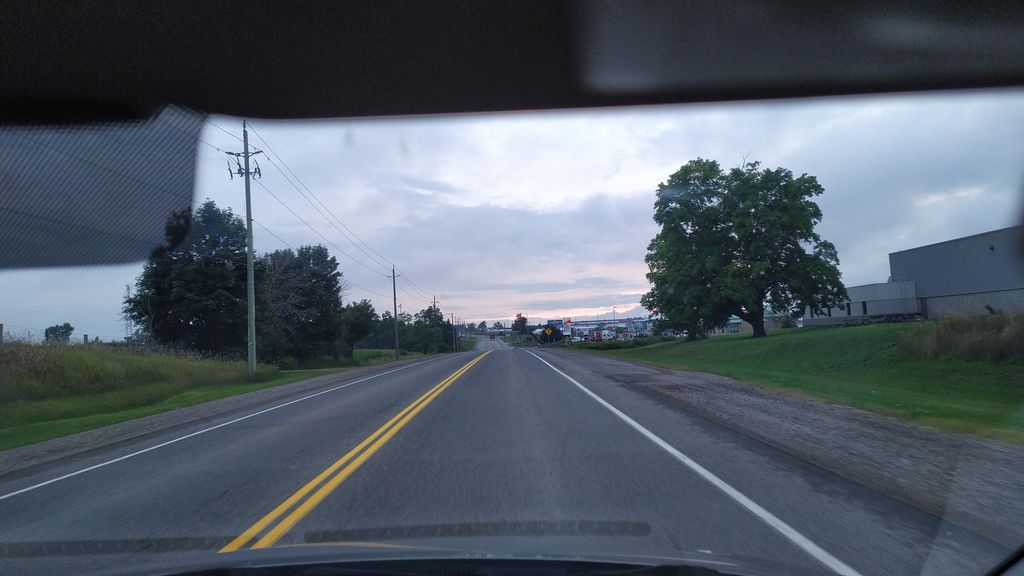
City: kitchener-waterloo